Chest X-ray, PA view. Patient: 59 years old, sex M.
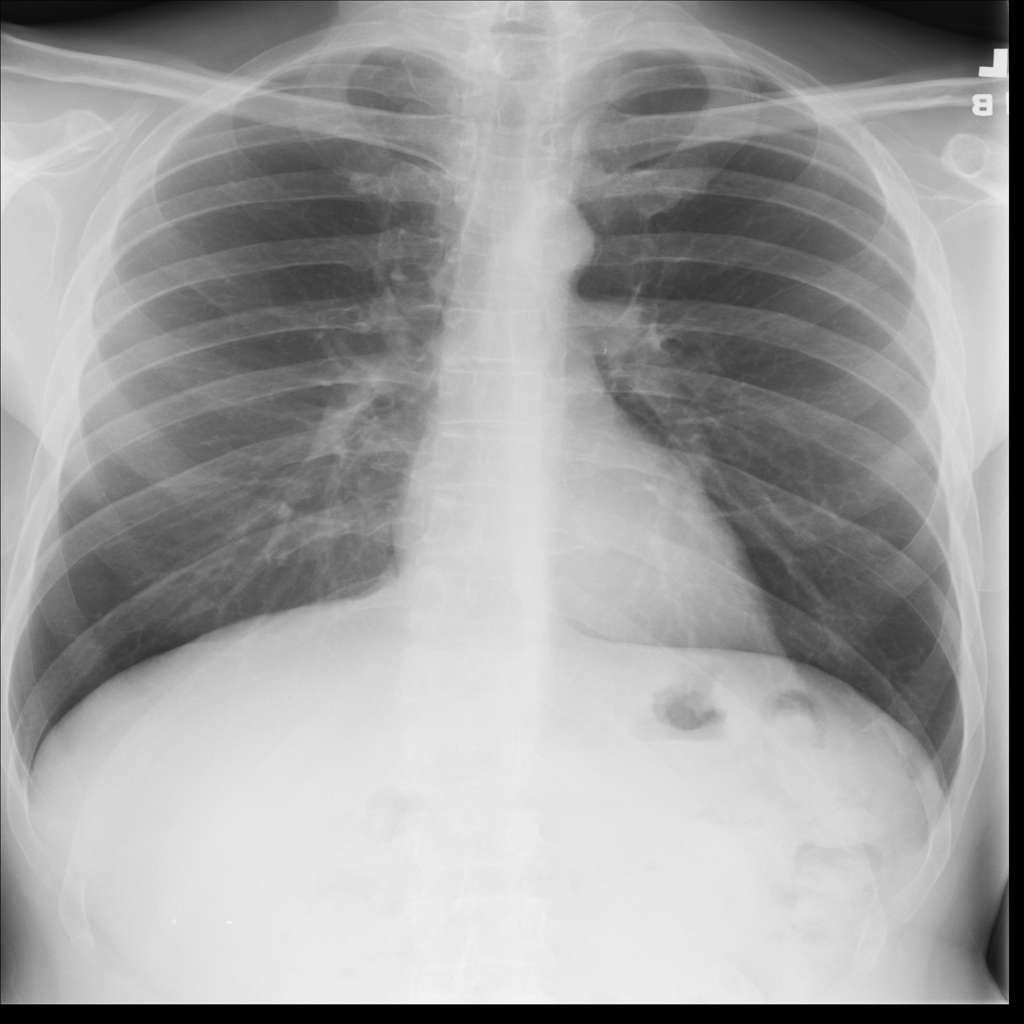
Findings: No Finding